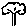
Label: tree